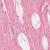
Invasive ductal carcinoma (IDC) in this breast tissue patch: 0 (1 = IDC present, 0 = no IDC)